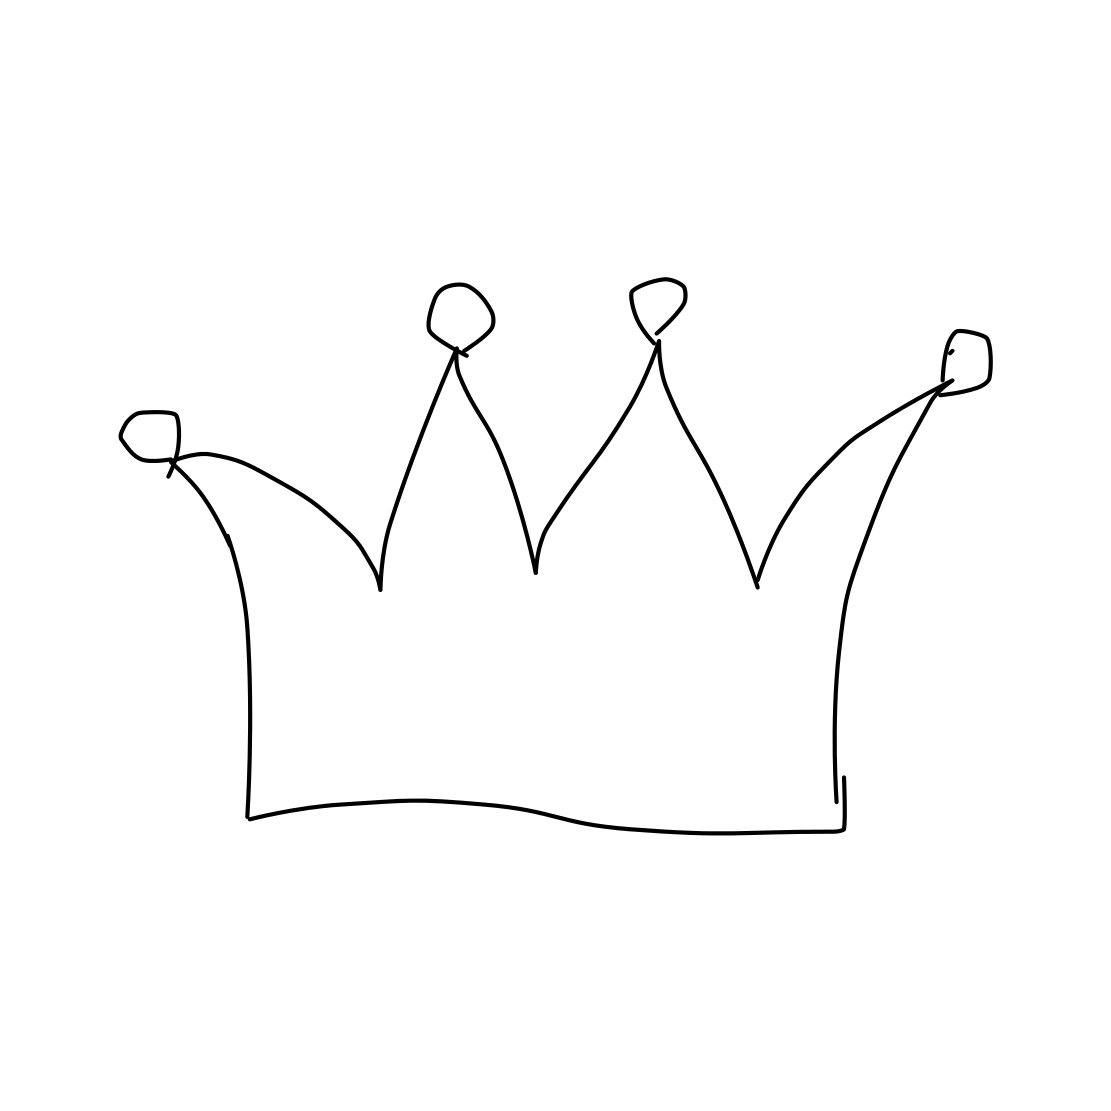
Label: crown